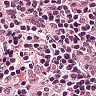
Metastatic tissue present: no